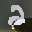
Label: 2